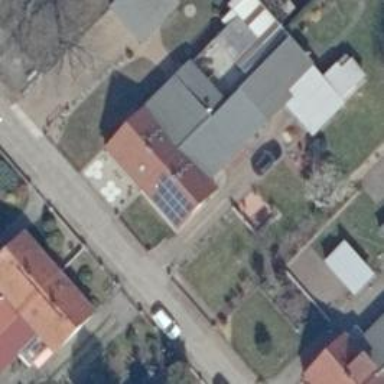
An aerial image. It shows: Semi-detached house.